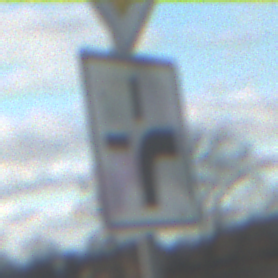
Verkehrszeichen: VerlaufVorfahrtsstrasse3
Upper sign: Vorfahrtsstrasse
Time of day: SunriseSunset
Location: Outdoor (RoadRail)
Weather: PartlyCloudy
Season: NotSpecified
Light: Natural